Current action and preconditions to check: trajectory_clear

Your task: For each precondition in the list above, predict whether it will hold at this action.

Consider the current scene as observed from the mobile robot's camera, and analyze the predicted future states of all dynamic agents (e.g., people, animals, vehicles, or any moving entities) within the NEXT SECOND.

IMPORTANT: Only answer "very likely" if you are absolutely certain—based on strong, clear evidence—that a dynamic agent will violate the precondition in the predicted future state. Do NOT answer "very likely" for unlikely, ambiguous, or low-probability risks.

Ask yourself for each precondition: Is there a high probability, with clear and convincing evidence, that the predicted future states of any dynamic agent will interfere with the predicted future state of the currently executing action within the NEXT SECOND, causing that precondition to fail?

Assess the risk level based on these predictions. Use "likely" or "very likely" if motions create a clear risk of interference.

Use "neutral" or "improbable" if agents are nearby but their predicted paths are clearly diverging or non-conflicting.

Failure Risk Categories: "very improbable", "improbable", "neutral", "likely", "very likely"

Answer Format: Output ONLY the probability_of_failure value from these categories: "very improbable", "improbable", "neutral", "likely", "very likely"

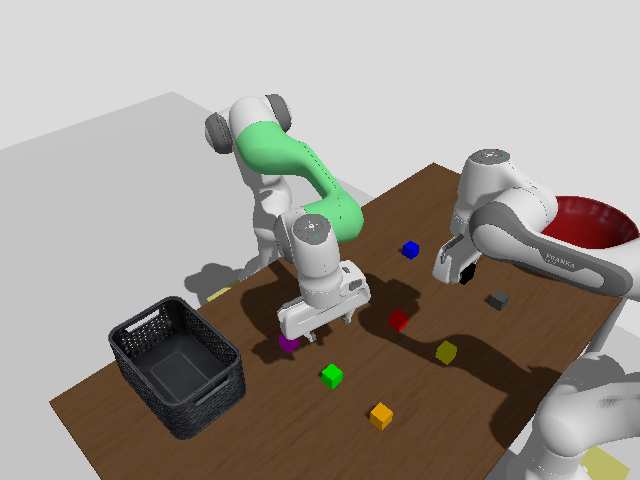

Answer: very improbable